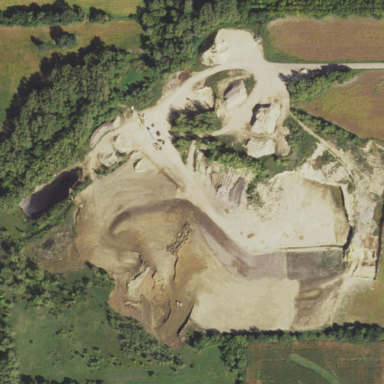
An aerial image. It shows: Quarry that is man-made.